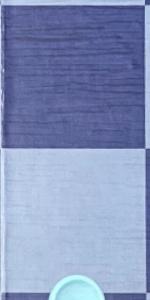
Label: Empty